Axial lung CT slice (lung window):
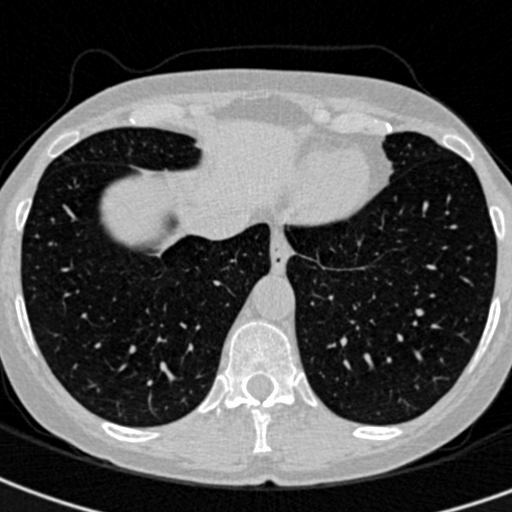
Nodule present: no